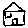
Label: house